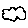
Label: cloud